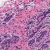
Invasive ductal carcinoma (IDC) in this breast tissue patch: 0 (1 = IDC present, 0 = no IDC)